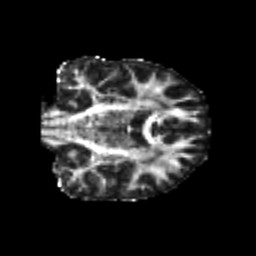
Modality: FA
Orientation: coronal
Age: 24
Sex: male
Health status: healthy
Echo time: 0.074 s